Question: I'm working with MVC3, and using Entity Framework 4.0 Entities as my model. So far, everything works great as far as using it as a model (all the crud operations/page generations work out of the box). I'm wondering, though, how do you get the same robust labels and validation information as when you generate a model manually?
Here's an example of what I mean. This is a class generated by the sample MVC3 project:
'''
public class LogOnModel
{
[Required]
[Display(Name = "User name")]
public string UserName { get; set; }
[Required]
[DataType(DataType.Password)]
[Display(Name = "Password")]
public string Password { get; set; }
[Display(Name = "Remember me?")]
public bool RememberMe { get; set; }
}
'''
With the example above, you can specify what gets rendered in a label for the field (Display), and what type of field to use (Password). However, when I try to use the entity framework and push it to the view below, I see the automatically generated labels are just the field names, and not anything I want the user to see/have to read:
'''
@using (Html.BeginForm()) {
@Html.ValidationSummary(true)
<fieldset>
<legend>Person</legend>
<div class="editor-label">
@Html.LabelFor(model => model.FirstName)
</div>
<div class="editor-field">
@Html.EditorFor(model => model.FirstName)
@Html.ValidationMessageFor(model => model.FirstName)
</div>
<div class="editor-label">
@Html.LabelFor(model => model.MiddleName)
</div>
<div class="editor-field">
@Html.EditorFor(model => model.MiddleName)
@Html.ValidationMessageFor(model => model.MiddleName)
</div>
<div class="editor-label">
@Html.LabelFor(model => model.LastName)
</div>
<div class="editor-field">
@Html.EditorFor(model => model.LastName)
@Html.ValidationMessageFor(model => model.LastName)
</div>
<div class="editor-label">
@Html.LabelFor(model => model.Birthdate)
</div>
<div class="editor-field">
@Html.EditorFor(model => model.Birthdate)
@Html.ValidationMessageFor(model => model.Birthdate)
</div>
<p>
<input type="submit" value="Create" />
</p>
</fieldset>}
'''

How do I add these extra decorations to the entities that are generated using EF4? Is there something besides System.ComponentModel.DataAnnotations that I should be using? I know entities get regenerated and it's probably not a good idea to add this to entities' code directly, but for some reason I can't think of a better approach than manually entering the label text in the view (lame, there's no reason to have to do that, this is MVC!). I want to keep it so that the application is dynamic enough to be able to have the correct display information for my model come through and keep an MVC approach. How do I do it?
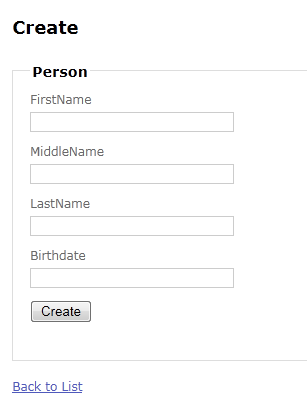
Answer: I haven't done this for ASP.NET MVC (only for Silverlight) but I believe the same principles would apply. You can create a "metadata buddy class" as below, because the types generated by EF should be partial, thus you can add a bit more to them (like the MetadataTypeAttribute) and then you create this sibling class that holds the metadata.
It's kind of ugly, but should work. It goes something like this (assuming the EF entity is named "Person"):
'''
[MetadataType(typeof(PersonMetadata))]
public partial class Person {
// Note this class has nothing in it. It's just here to add the class-level attribute.
}
public class PersonMetadata {
// Name the field the same as EF named the property - "FirstName" for example.
// Also, the type needs to match. Basically just redeclare it.
// Note that this is a field. I think it can be a property too, but fields definitely should work.
[Required]
[Display(Name = "First Name")]
public string FirstName;
}
'''